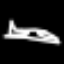
Label: airplane